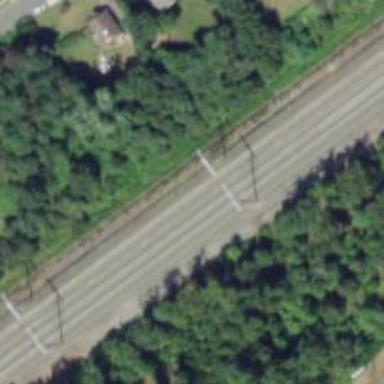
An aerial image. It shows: Railway track with contact line for electrification.